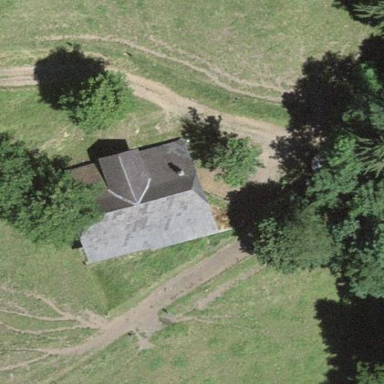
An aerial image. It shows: Barn.